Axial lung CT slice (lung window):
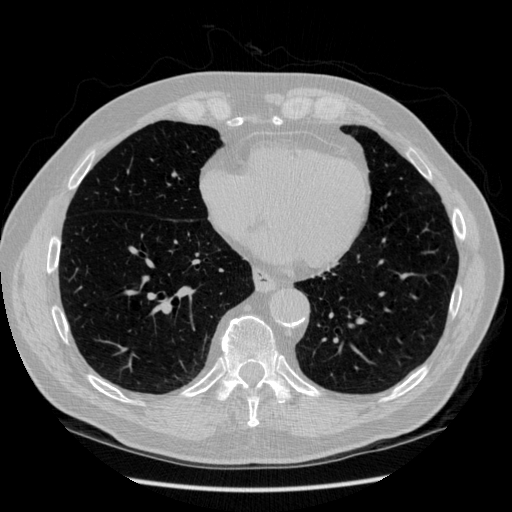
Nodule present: no